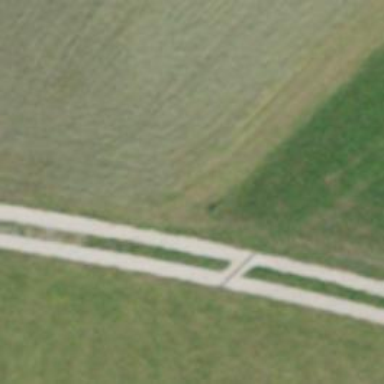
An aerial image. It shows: Track road with grade1 tracktype. The road has concrete lanes.